Interaction volume radius: 10 \u00c5
Interaction volume height: 10 \u00c5
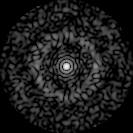
Disorder parameter: 0.8507